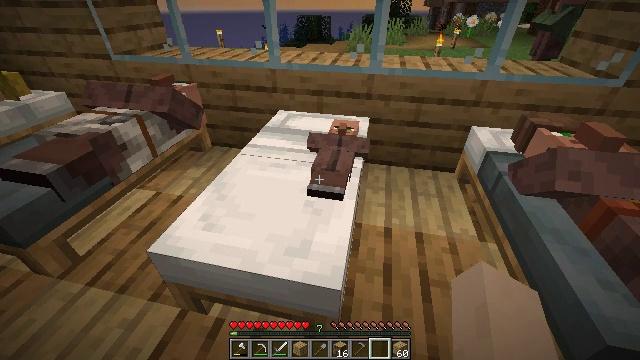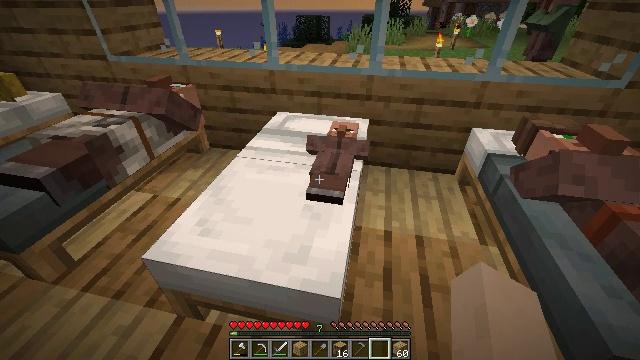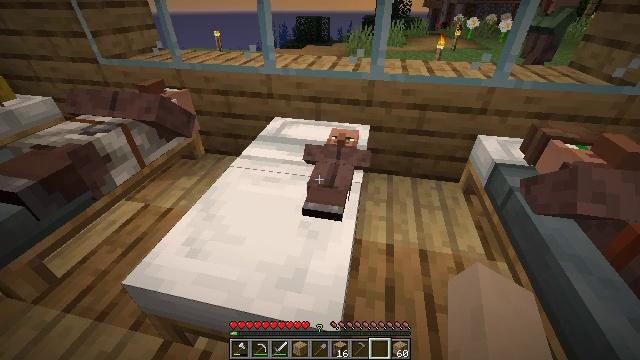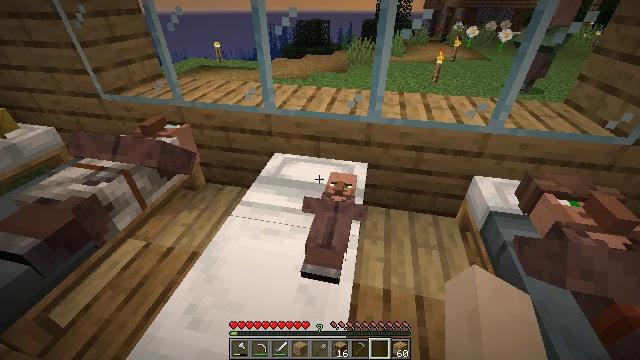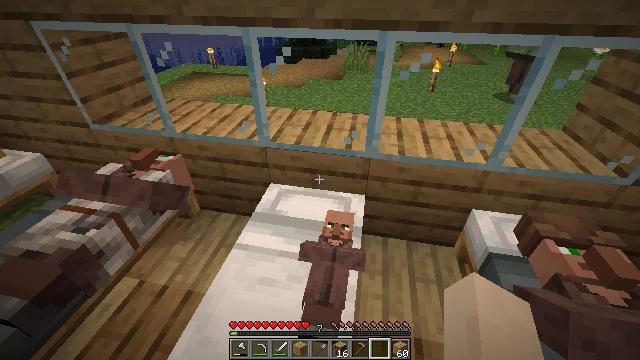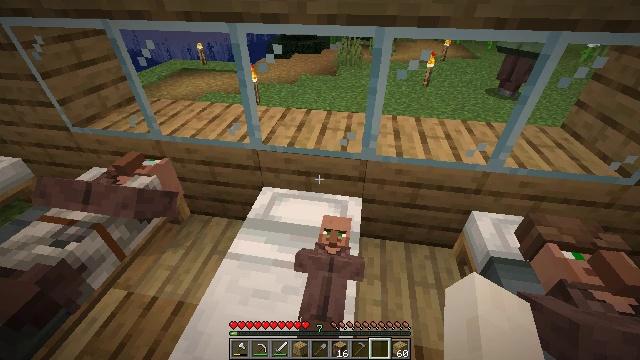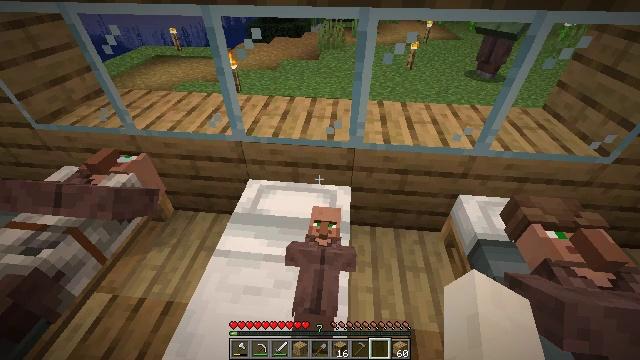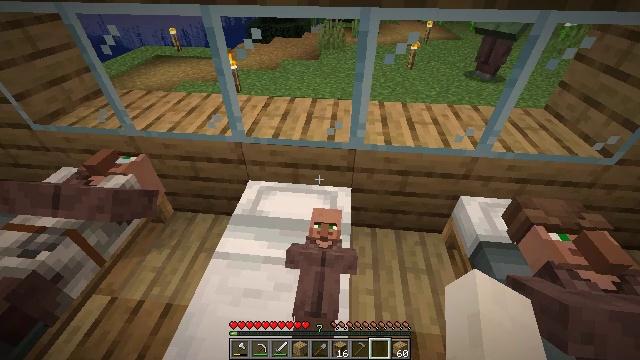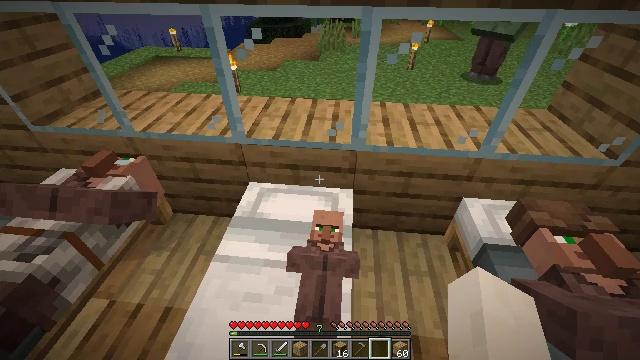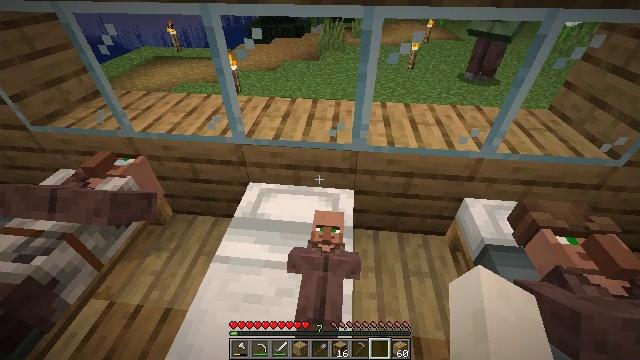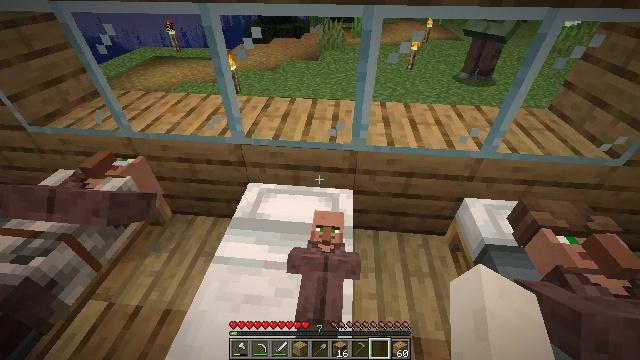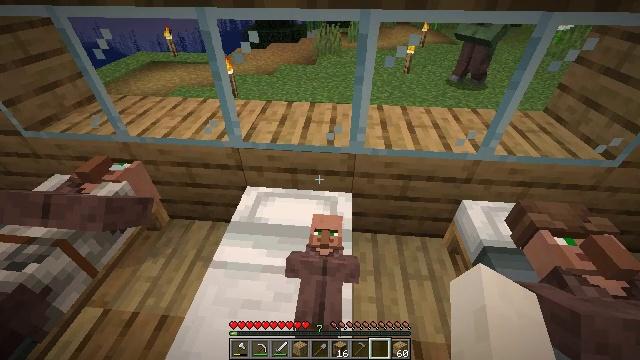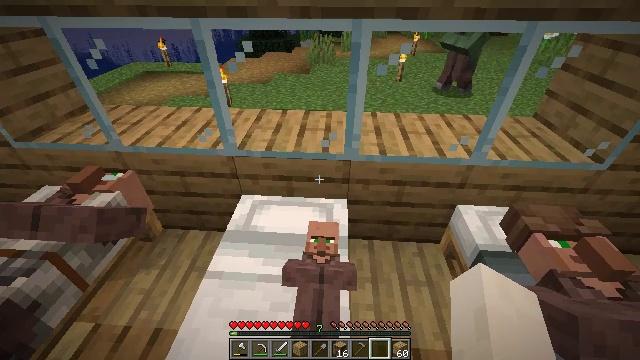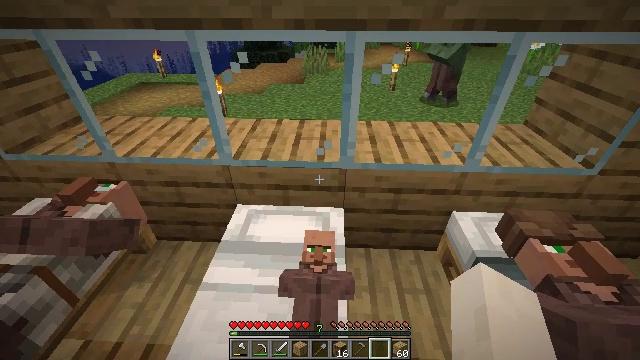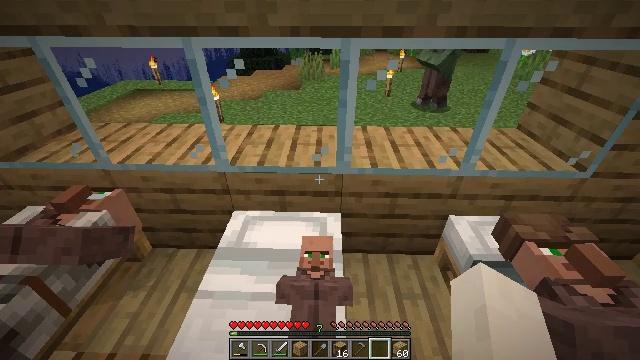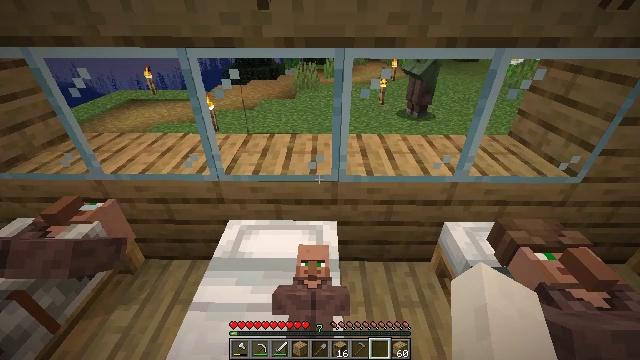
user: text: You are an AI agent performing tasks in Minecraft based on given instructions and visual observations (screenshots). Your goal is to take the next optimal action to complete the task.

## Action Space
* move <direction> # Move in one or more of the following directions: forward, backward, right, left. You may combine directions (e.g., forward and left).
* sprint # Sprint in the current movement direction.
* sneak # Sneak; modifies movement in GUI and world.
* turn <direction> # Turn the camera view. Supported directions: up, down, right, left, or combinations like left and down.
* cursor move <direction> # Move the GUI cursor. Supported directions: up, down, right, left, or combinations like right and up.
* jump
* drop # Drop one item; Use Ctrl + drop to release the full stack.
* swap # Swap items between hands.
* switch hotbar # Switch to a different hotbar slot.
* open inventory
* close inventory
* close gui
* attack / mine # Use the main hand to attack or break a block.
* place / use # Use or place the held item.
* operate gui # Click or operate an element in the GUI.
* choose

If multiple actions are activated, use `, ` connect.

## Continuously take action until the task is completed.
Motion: motion action
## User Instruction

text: Put three wheat in a row on the crafting grid to craft bread.
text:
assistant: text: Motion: move forward
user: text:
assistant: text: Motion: move forward
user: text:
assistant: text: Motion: move forward
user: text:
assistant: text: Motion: move forward
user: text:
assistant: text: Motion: turn right and down
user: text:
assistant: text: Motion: turn right and down
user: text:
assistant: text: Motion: no_op
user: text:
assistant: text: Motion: no_op
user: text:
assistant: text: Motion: no_op
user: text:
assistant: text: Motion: no_op
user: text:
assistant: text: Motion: no_op
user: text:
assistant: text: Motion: turn right and up
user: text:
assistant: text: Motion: turn right and up
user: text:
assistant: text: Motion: turn up
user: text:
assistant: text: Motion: turn right and up
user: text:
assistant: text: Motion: turn up
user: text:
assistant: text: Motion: no_op
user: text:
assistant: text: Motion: no_op
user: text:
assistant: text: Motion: no_op
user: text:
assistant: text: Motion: no_op
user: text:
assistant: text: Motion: no_op
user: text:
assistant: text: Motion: no_op
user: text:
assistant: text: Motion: no_op
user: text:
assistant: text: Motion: no_op
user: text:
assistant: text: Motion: turn right
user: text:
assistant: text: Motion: turn right and down
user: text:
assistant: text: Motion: turn right
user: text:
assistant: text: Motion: turn right
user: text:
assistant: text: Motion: no_op
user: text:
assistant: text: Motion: turn right